Question: I have some quantity value as 0.0003. If I round of, I get as 0.000 or 0.00 but it is wrong as per business and they want it to have as value 0.001 in SQL Server. Could someone please help me out?
I tried some but it is not working as expected.

'''
SELECT ROUND(0.0003, 0);
GO
SELECT ROUND(0.0003, 0, 1);
GO
SELECT (CAST(0.0003 AS numeric(11,3)))
SELECT CAST(0.0003 AS decimal(9,2))
'''
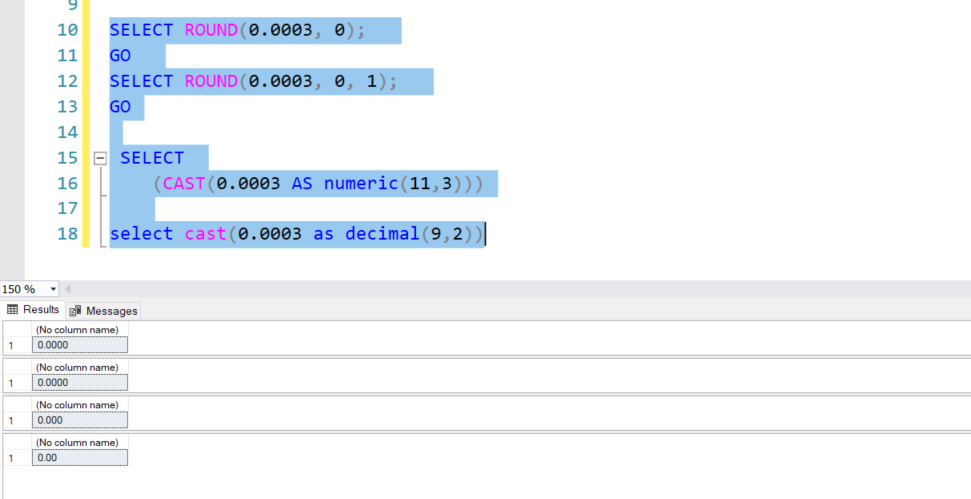
Answer: Assuming your business rules are to round everything up to the nearest 1000th then the following might be what you want:
'''
SELECT CEILING(0.0003*1000)/1000;
'''
Returns '0.001'
Since 'CEILING' only works on whole numbers you need to multiple by 1000 first then divide by 1000 afterwards.